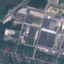
Land use / land cover: Industrial